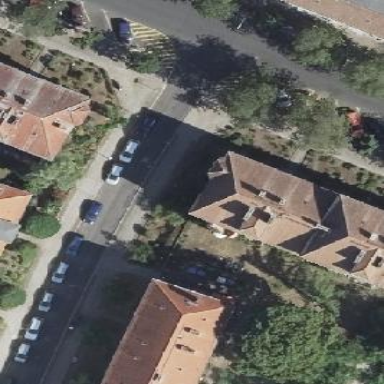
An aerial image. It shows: Apartment building with hipped roof.